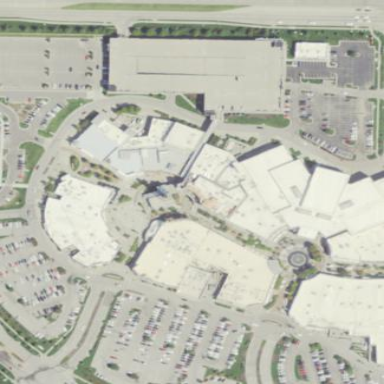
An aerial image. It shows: Retail building.